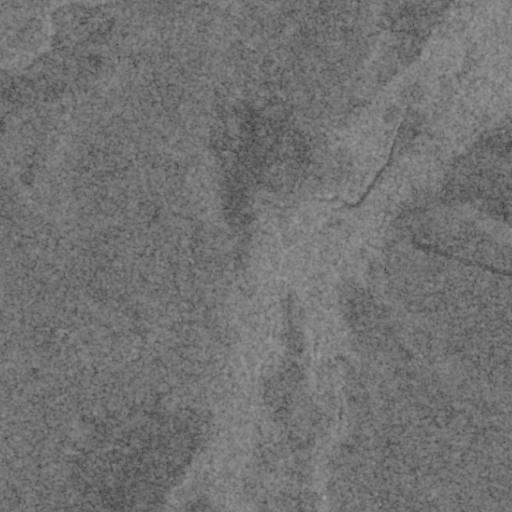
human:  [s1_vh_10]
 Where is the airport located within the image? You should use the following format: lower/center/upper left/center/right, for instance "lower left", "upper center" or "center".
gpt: The airport is located in the center right of the image.
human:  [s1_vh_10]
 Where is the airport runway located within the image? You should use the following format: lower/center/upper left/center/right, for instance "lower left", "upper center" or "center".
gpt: The airport runway is located in the center right of the image.
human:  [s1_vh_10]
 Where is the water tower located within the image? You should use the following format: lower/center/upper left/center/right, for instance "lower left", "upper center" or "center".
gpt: The water tower is located in the center right of the image.
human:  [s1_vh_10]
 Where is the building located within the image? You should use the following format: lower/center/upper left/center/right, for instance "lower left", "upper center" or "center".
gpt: The building is located in the center right of the image.
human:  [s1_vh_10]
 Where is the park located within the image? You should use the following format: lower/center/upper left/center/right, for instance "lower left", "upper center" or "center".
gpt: There is no park in the image.

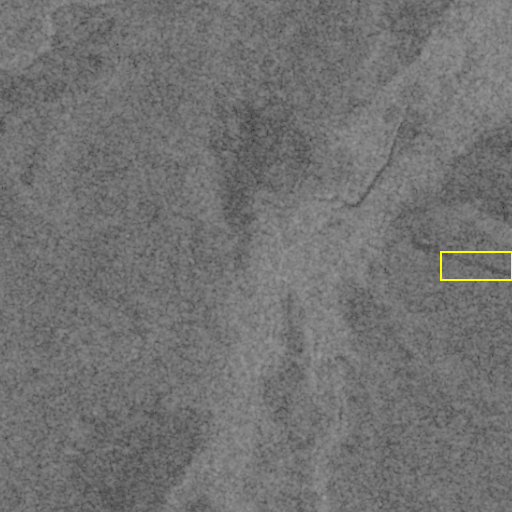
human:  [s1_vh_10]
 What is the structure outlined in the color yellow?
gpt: The structure outlined in yellow is an airport.
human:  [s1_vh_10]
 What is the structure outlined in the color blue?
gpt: There is no blue outline.